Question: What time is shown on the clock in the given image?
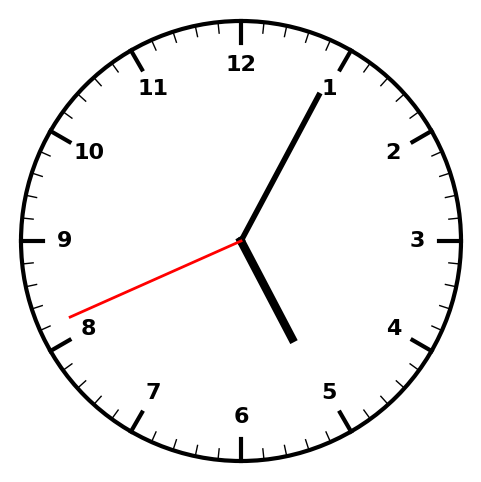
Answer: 05:04:41